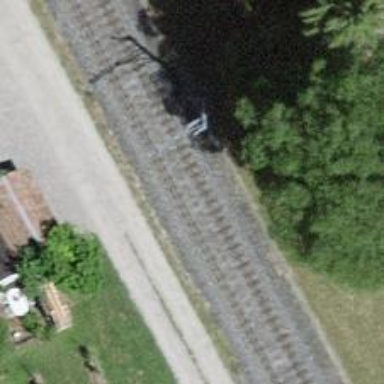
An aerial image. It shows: Single-track railway with electrified contact lines.